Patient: sex M, age 36
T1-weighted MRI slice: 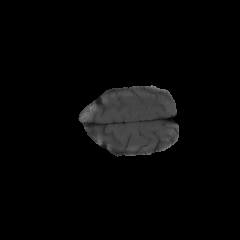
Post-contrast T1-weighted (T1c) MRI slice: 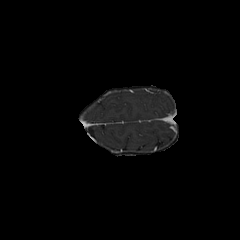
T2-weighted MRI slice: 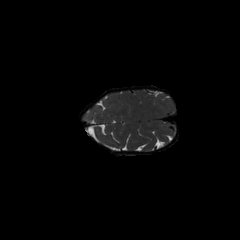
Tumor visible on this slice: no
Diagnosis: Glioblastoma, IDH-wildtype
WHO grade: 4